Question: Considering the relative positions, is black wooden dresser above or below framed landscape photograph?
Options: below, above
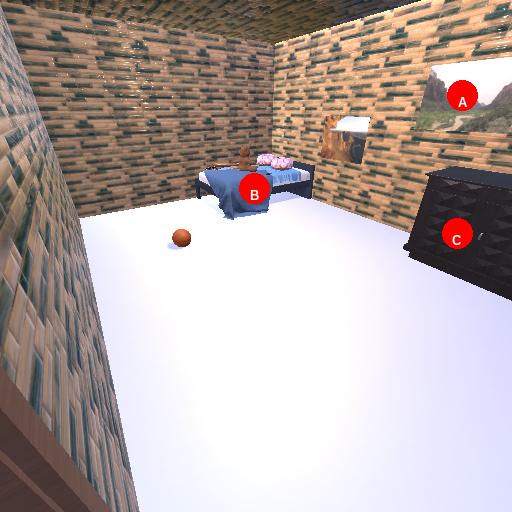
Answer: below